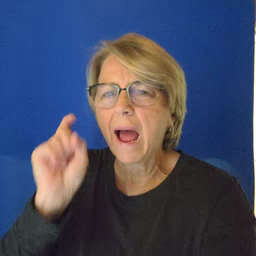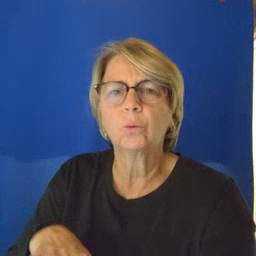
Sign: haveto